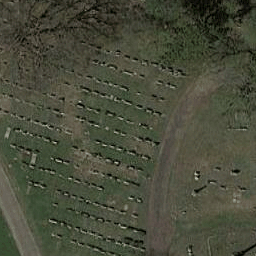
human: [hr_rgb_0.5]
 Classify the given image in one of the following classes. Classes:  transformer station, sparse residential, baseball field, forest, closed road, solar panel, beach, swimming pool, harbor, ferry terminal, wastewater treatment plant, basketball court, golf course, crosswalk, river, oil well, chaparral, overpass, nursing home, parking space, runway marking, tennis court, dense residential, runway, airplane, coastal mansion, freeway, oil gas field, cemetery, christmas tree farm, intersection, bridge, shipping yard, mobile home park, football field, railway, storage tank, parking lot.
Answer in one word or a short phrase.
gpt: cemetery